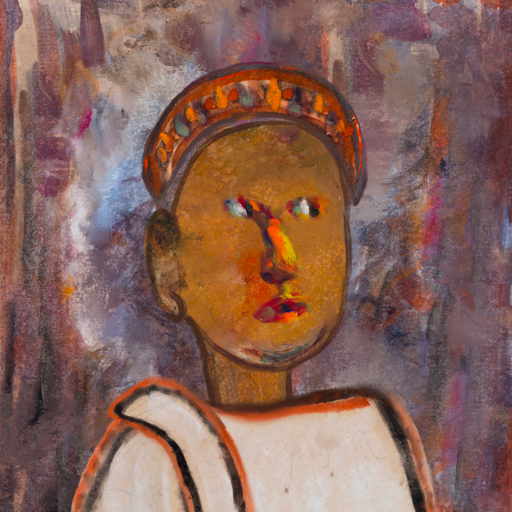
Background: Hypocrite, Head And Neck Side: Pipe, Face Side: An_Impression, Bust: Roy_Bahadur, Hair Side: Blank, Head Accessory: Hypocrite, Second Necklace: Blank, Necklace: Blank, Baby: Blank